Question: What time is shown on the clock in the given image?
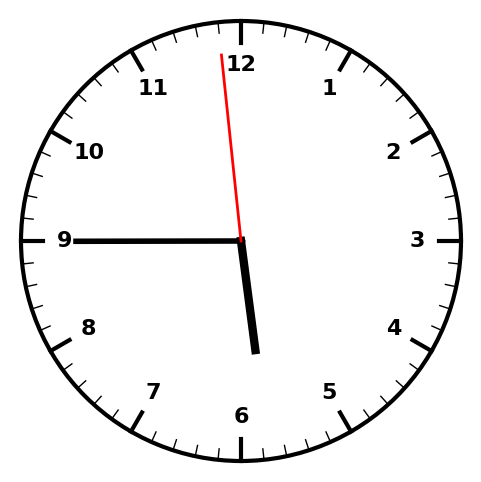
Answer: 05:44:59